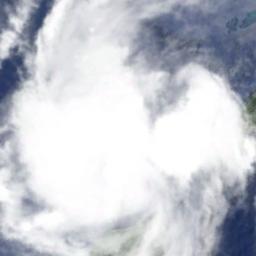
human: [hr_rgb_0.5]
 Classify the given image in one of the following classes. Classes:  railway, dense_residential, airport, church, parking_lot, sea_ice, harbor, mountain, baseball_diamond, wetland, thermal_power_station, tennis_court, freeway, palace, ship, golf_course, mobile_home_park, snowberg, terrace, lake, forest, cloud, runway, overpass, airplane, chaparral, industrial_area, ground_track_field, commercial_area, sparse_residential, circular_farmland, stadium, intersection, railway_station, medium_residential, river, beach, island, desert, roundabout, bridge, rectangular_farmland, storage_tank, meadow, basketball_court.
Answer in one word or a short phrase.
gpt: cloud